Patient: sex M, age 67
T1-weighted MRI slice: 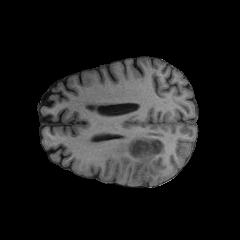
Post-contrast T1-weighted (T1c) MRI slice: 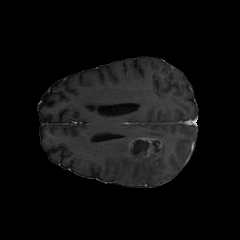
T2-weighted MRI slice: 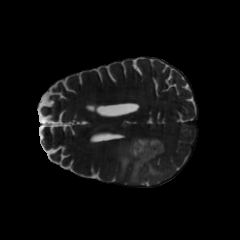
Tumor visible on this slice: yes
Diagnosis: Glioblastoma, IDH-wildtype
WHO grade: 4